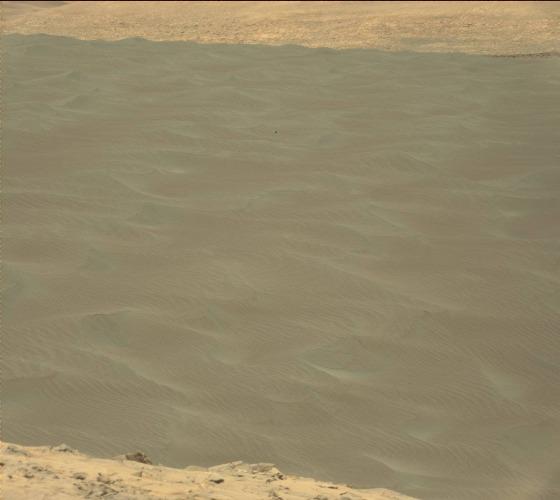
Terrain classes present: Gravel / Sand / Soil